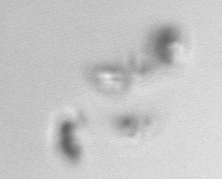
Label: Phaeocystis